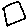
Label: square